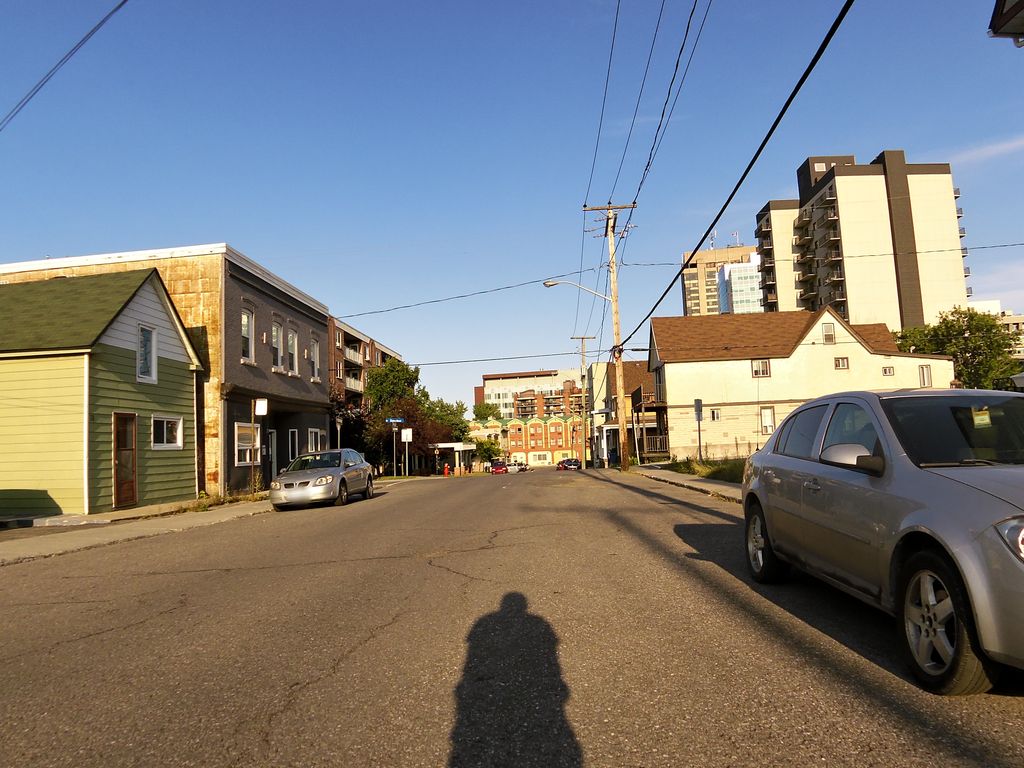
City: ottawa-gatineau